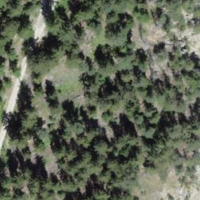
EUNIS habitat code: 43
Species observed at this site:
Rupicapra rupicapra
Epipactis atrorubens